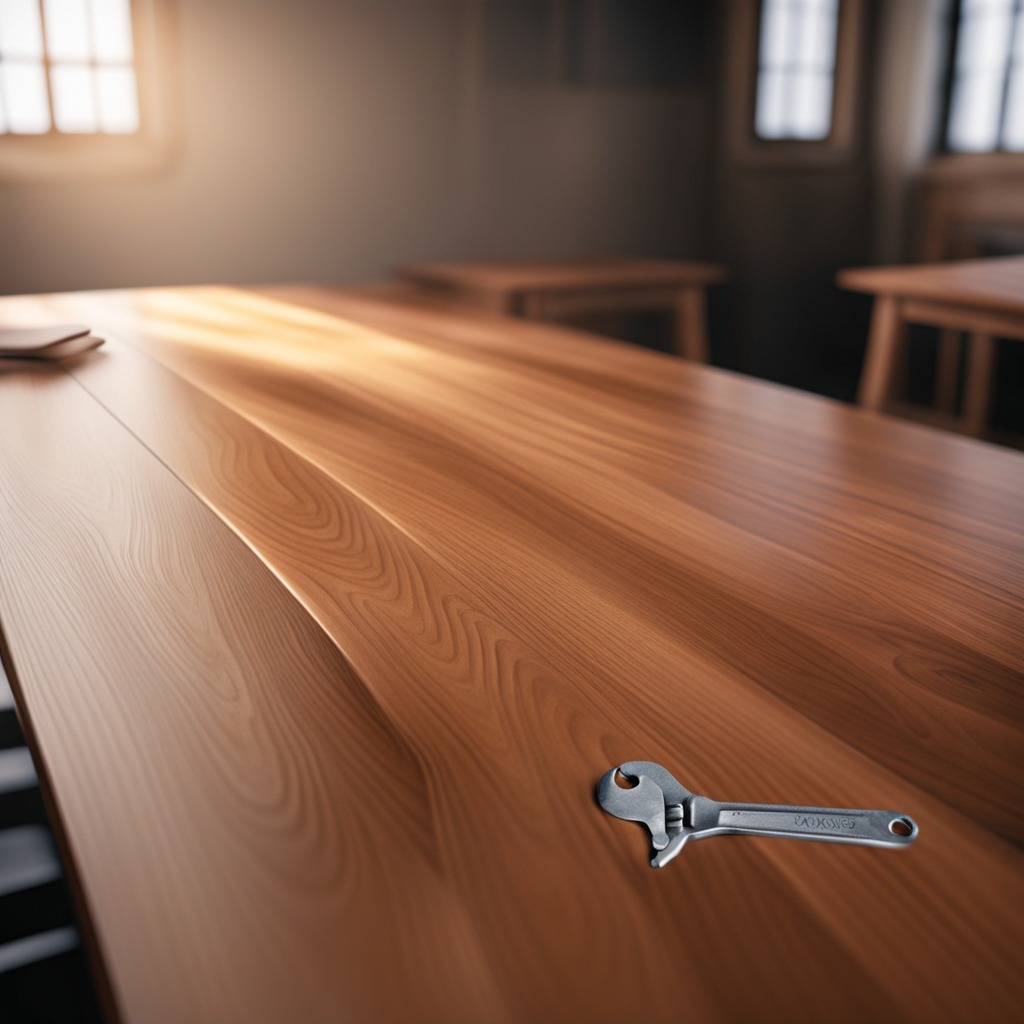
A wrench is lying on the wooden table in a carpentry studio.